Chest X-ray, PA view. Patient: 27 years old, sex F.
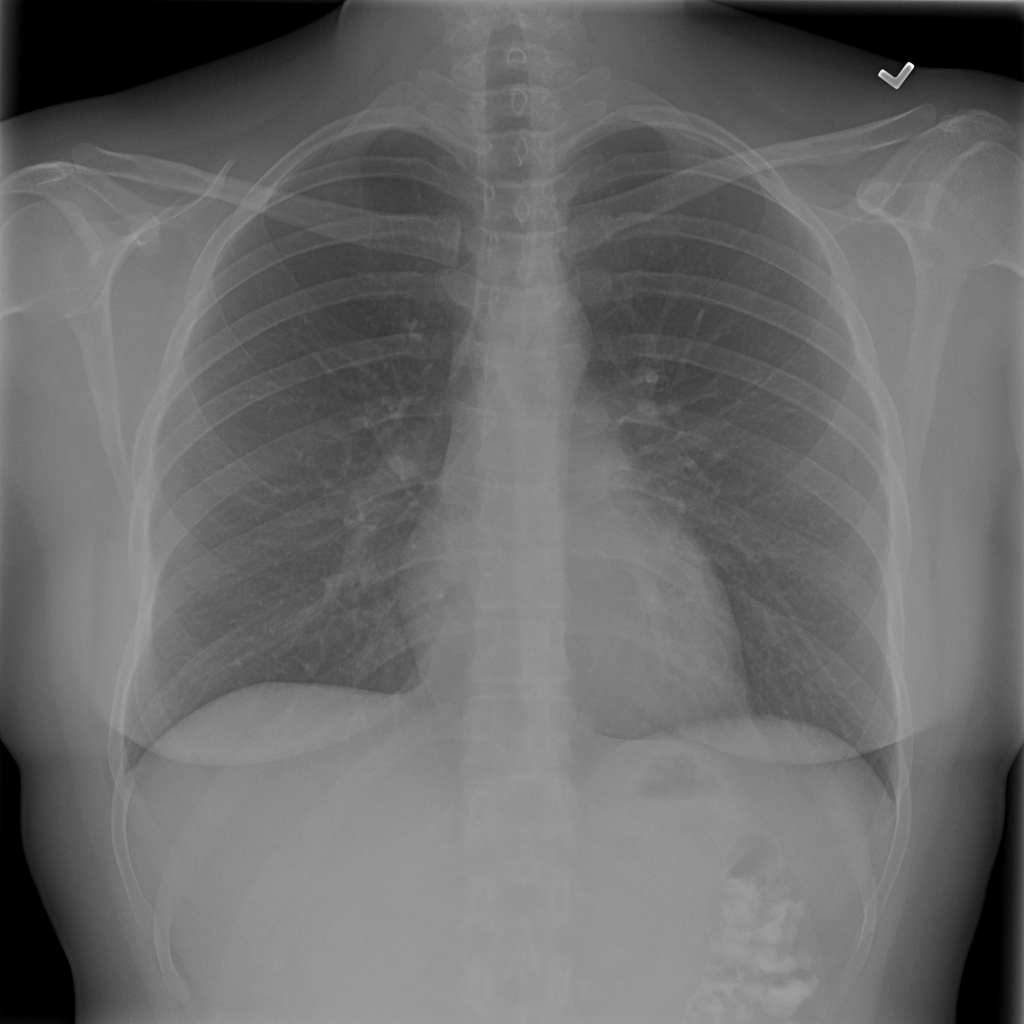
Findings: No Finding